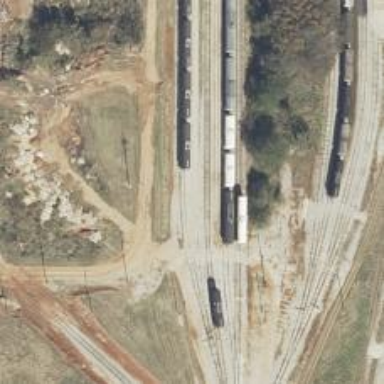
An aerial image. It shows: Rail spur service.